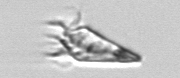
Label: Paratontonia_gracillima